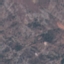
Label: HerbaceousVegetation